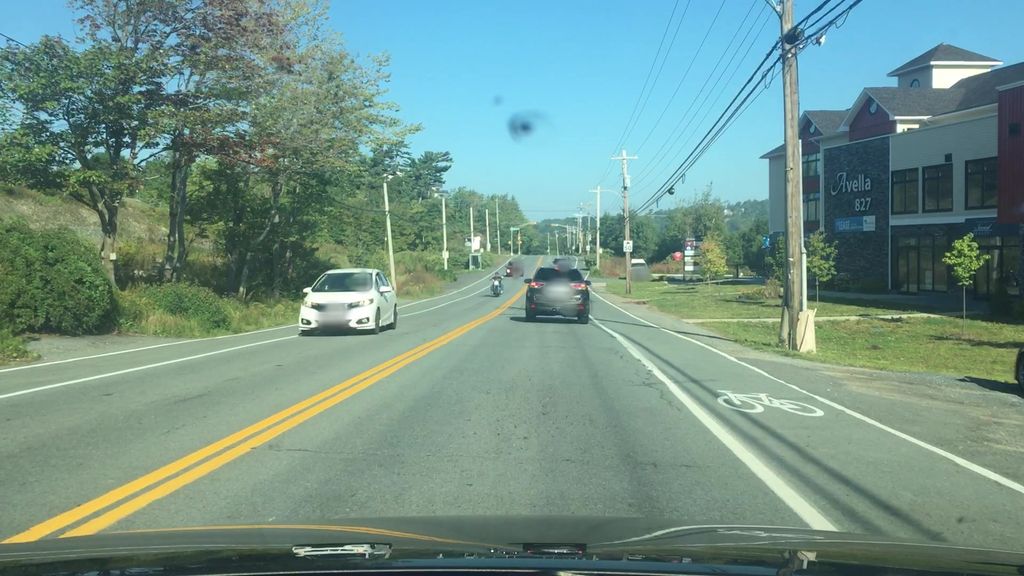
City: halifax